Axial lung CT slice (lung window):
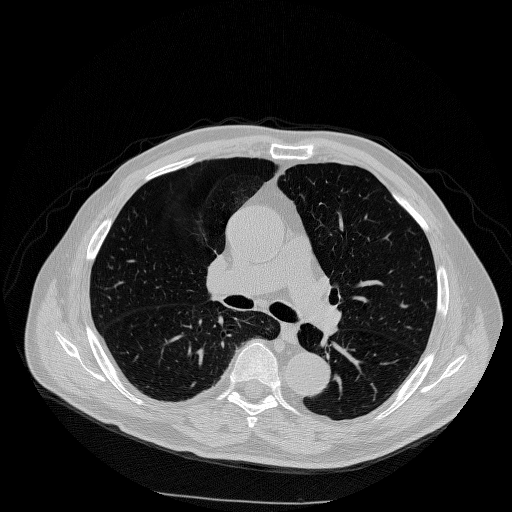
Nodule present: no